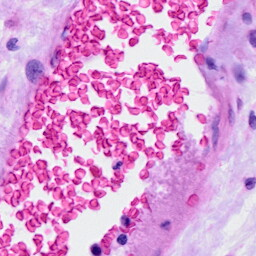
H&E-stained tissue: Ovarian